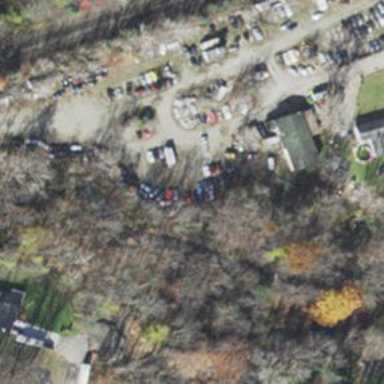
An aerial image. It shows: Scrap yard located in industrial area.